You are looking at the unprocessed time series of a bearing vibration snapshot. Determine the bearing's health state. Answer with exactly one of: normal, inner_race, outer_race, ball.
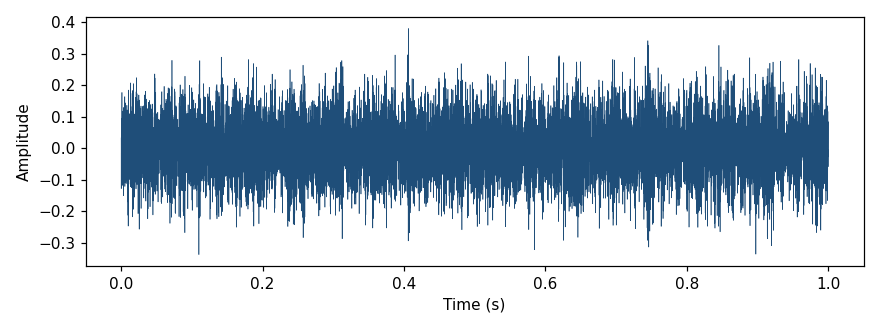
Answer: outer_race